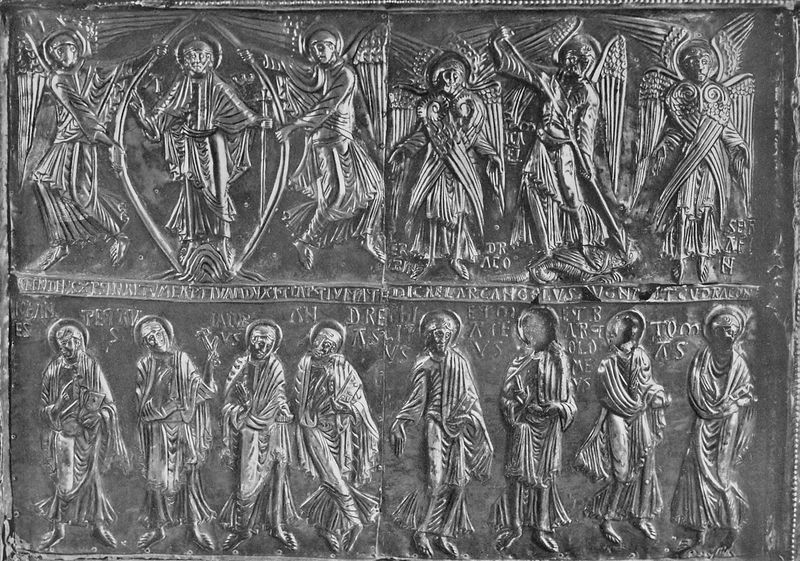
Titel: Arca Santa aus Oviedo
Institution: Oviedo, Camera Santa (Kathedrale)
Schlagwörter: flügel, gott, menschen, männer, engel, relief, schrift, inschrift, bronze, kupfer, offenbarung, reihe, heiligenschein, jesus, heilige, ikonen, mandorla, apostel, byzanz, cherub, heilihe